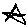
Label: star